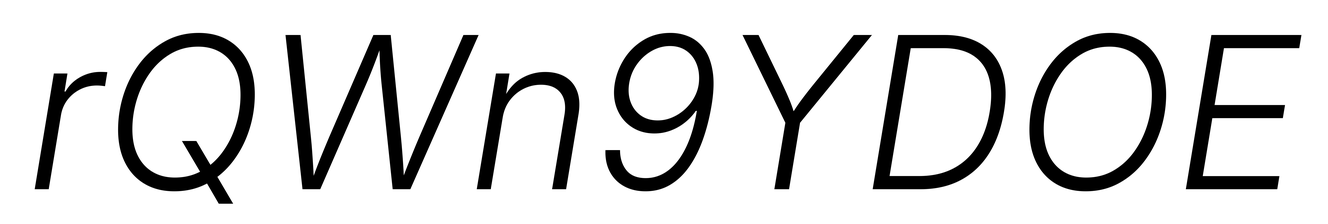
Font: Inter-Italic_Light_Italic